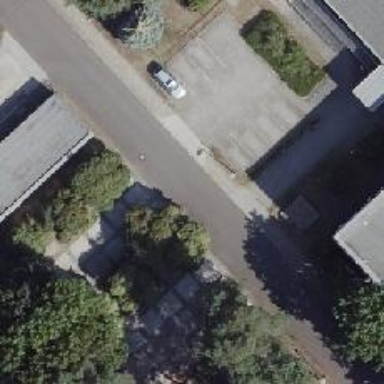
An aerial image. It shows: Parking aisle designated as service road.